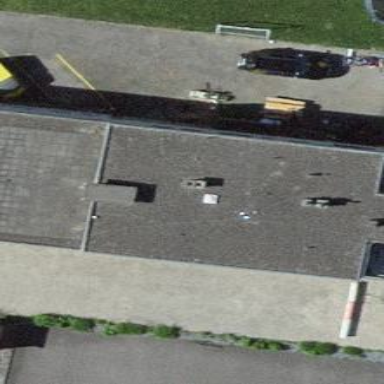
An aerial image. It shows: Industrial building.